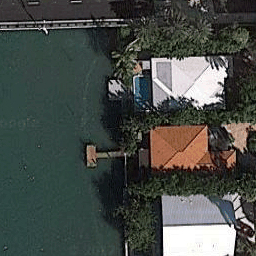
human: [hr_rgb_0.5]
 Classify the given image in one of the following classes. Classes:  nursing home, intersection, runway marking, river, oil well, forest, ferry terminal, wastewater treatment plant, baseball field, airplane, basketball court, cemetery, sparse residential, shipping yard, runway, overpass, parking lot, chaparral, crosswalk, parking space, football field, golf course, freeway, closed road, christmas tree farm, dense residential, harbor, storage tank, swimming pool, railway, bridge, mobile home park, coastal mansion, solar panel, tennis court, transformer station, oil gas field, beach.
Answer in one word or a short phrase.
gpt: coastal mansion